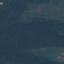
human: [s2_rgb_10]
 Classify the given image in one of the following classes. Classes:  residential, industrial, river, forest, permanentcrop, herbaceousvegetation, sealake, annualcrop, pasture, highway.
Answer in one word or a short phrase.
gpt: Forest